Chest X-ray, AP view. Patient: 32 years old, sex F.
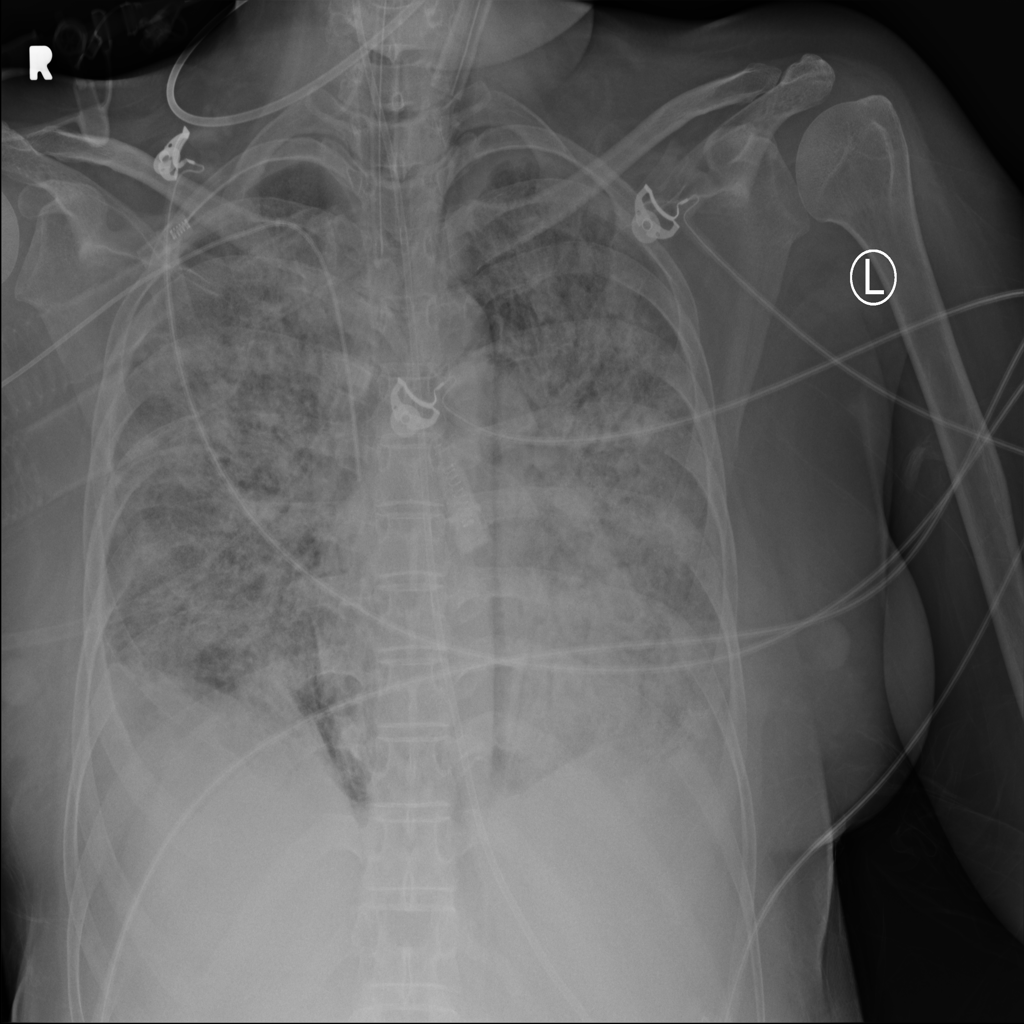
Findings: Infiltration